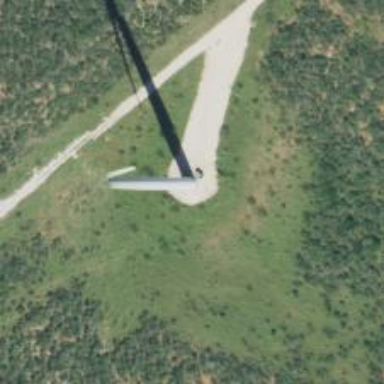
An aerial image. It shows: Wind generator powered by horizontal axis wind turbine.